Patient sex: M
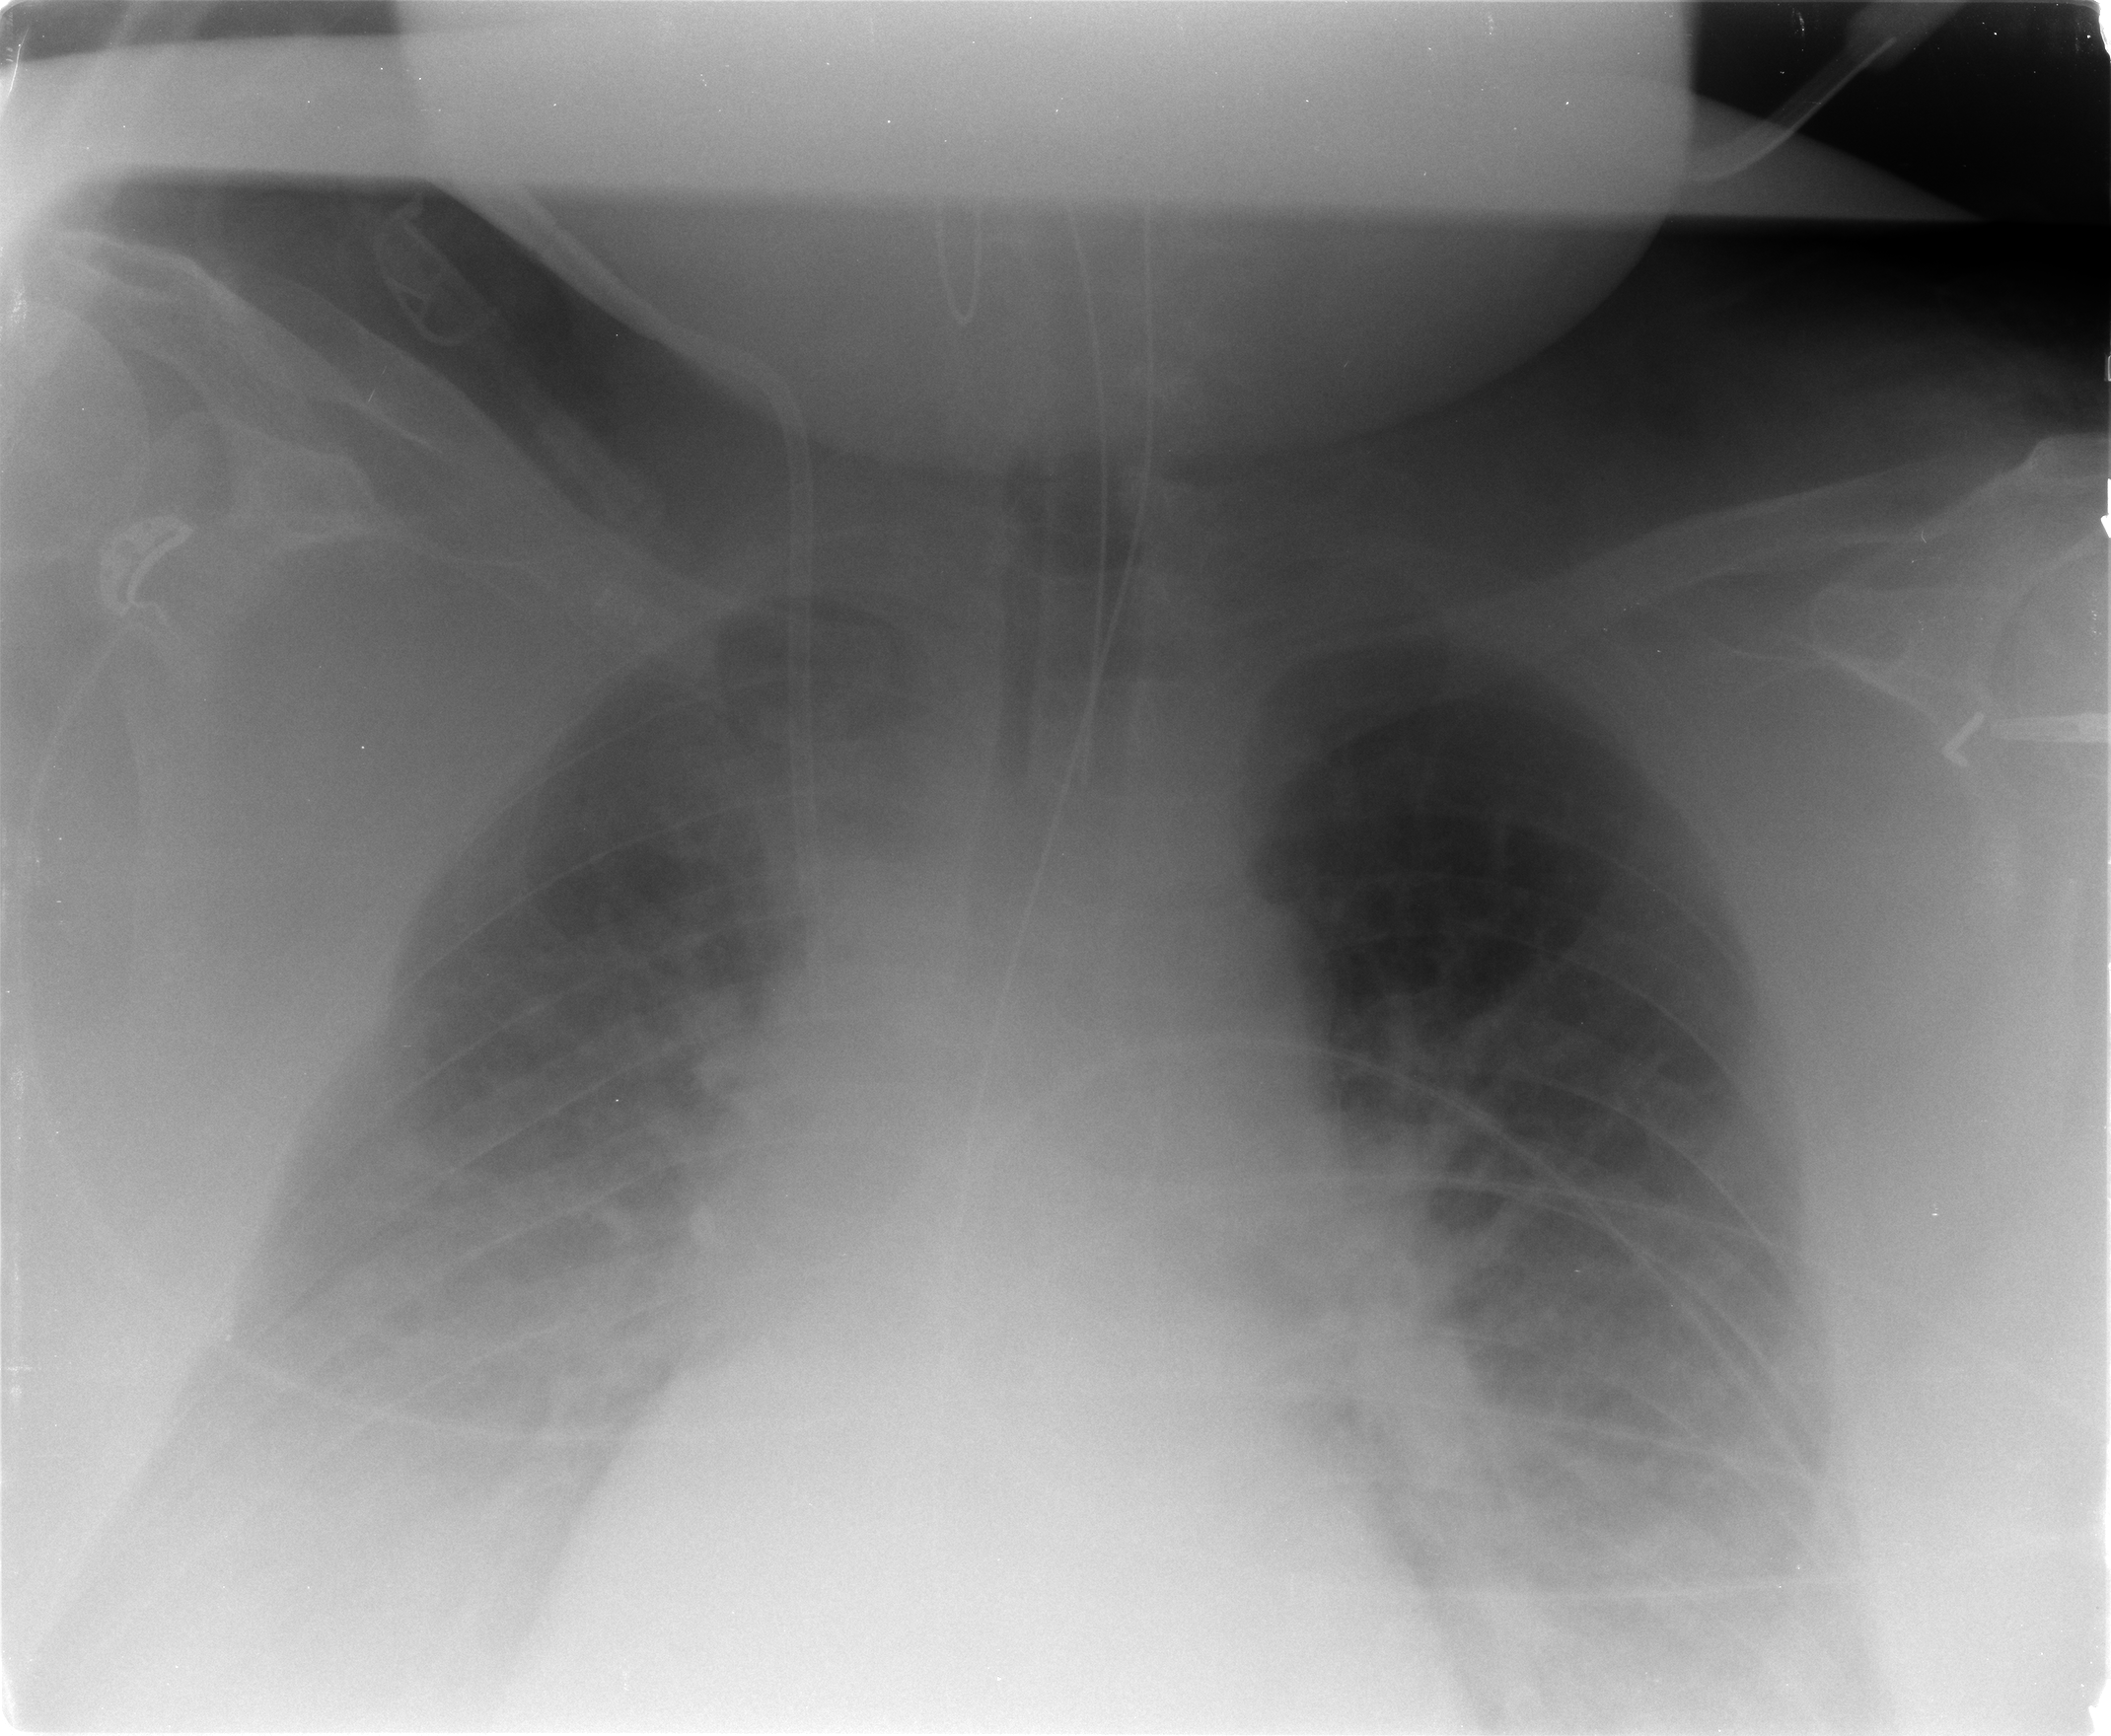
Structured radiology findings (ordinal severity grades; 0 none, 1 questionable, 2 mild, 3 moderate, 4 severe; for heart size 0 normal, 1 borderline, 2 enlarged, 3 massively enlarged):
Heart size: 2
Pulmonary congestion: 3
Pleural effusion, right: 2
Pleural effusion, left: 1
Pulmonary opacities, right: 2
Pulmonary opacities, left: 2
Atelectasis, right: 2
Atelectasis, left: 2